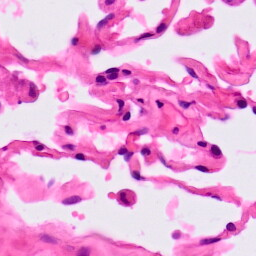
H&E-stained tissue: Lung